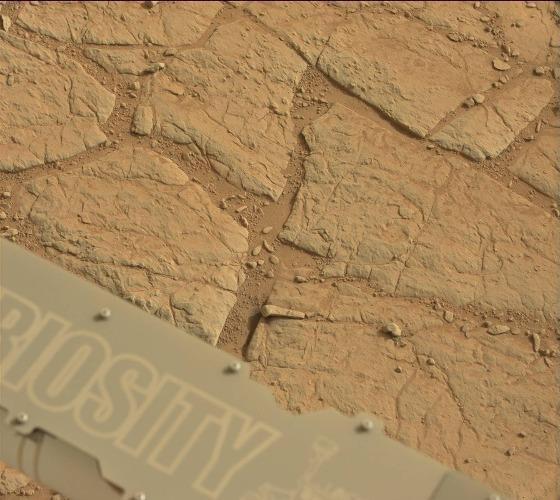
Terrain classes present: Background, Bedrock, Gravel / Sand / Soil